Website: crate-barrel
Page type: billing-address
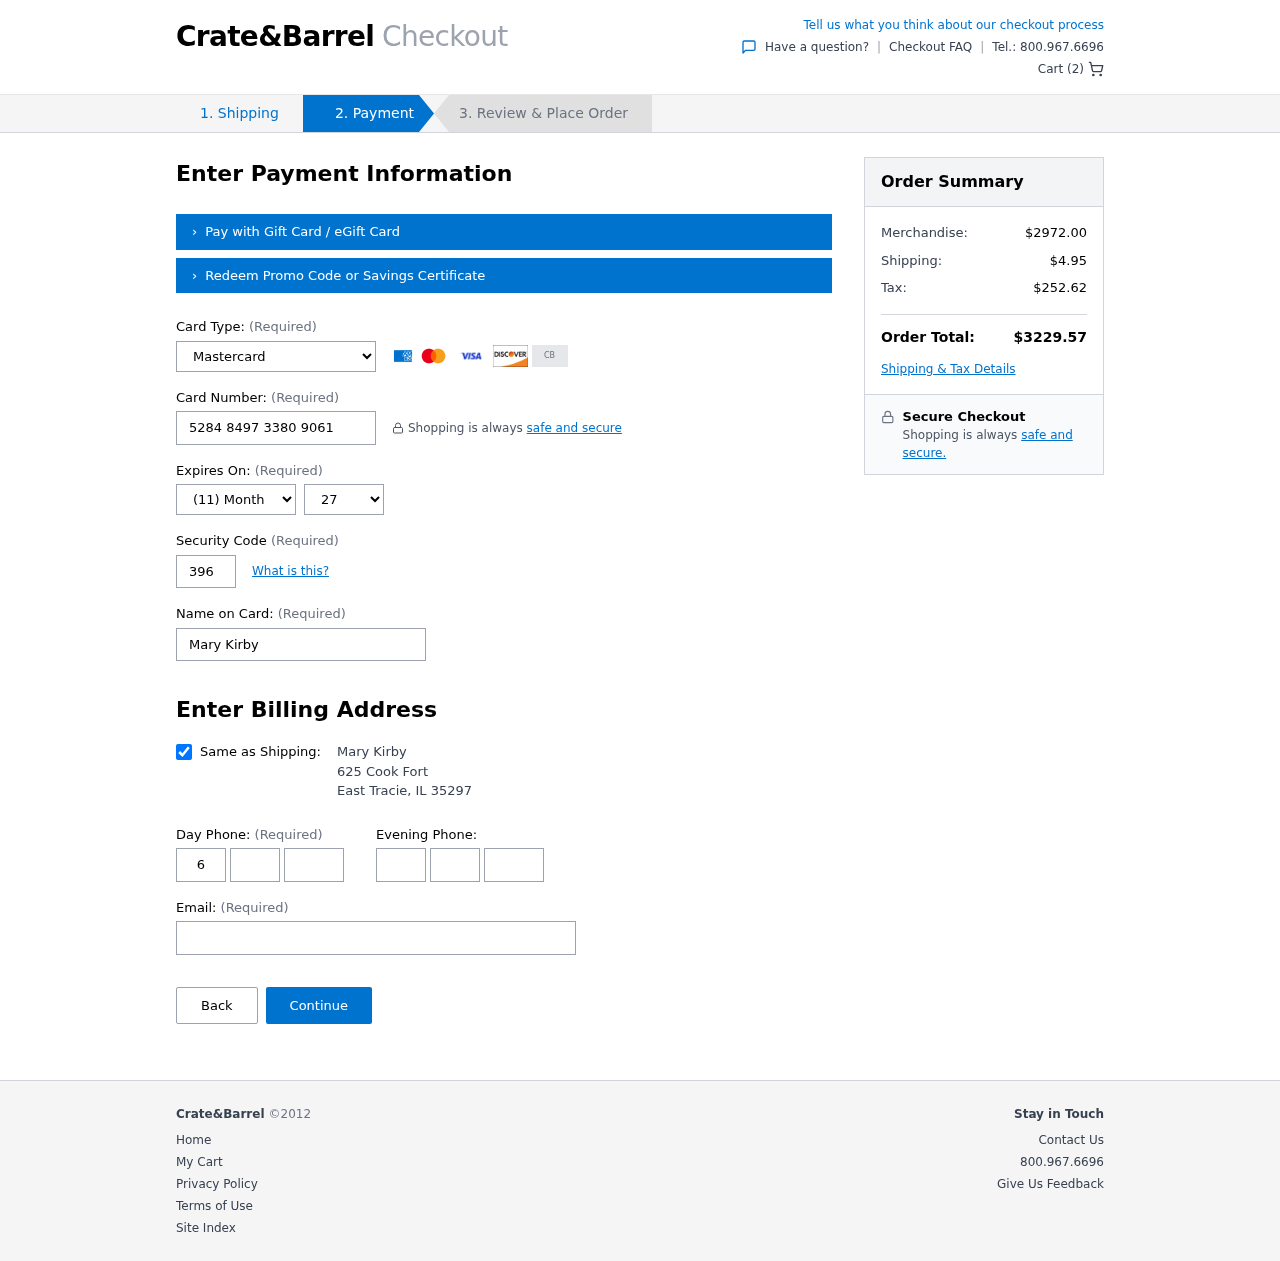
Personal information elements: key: PII_CARD_CVV
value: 396
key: PII_CARD_EXPIRY_MONTH
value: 11
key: PII_CARD_EXPIRY_YEAR
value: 27
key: PII_CARD_NUMBER
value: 5284 8497 3380 9061
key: PII_CARD_TYPE
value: Mastercard
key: PII_CITY
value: East Tracie
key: PII_EMAIL
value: mkirby@gmail.com
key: PII_FULLNAME
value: Mary Kirby
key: PII_PHONE_ALT_AREA
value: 546
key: PII_PHONE_ALT_PREFIX
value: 895
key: PII_PHONE_ALT_SUFFIX
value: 3863
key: PII_PHONE_AREA
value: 683
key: PII_PHONE_PREFIX
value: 687
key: PII_PHONE_SUFFIX
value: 4916
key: PII_POSTCODE
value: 35297
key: PII_STATE_ABBR
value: IL
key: PII_STREET
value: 625 Cook Fort
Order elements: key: ORDER_NUM_ITEMS
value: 2
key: ORDER_SUBTOTAL
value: $2972.00
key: ORDER_SHIPPING_COST
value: $4.95
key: ORDER_TAX
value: $252.62
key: ORDER_TOTAL
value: $3229.57